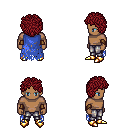
a pixel art fantasy rpg character, male body template, human, dark skin, blue tattered cape, metal pants, brunette curly afro hairstyle, leather bracers, gold boots, four views (front, back, left, right), 2x2 character sprite sheet, small pixel art, hard edges, no anti-aliasing